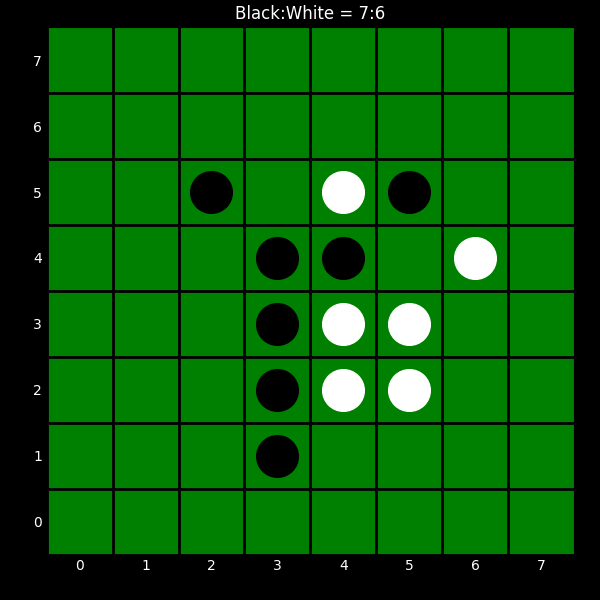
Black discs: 7
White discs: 6